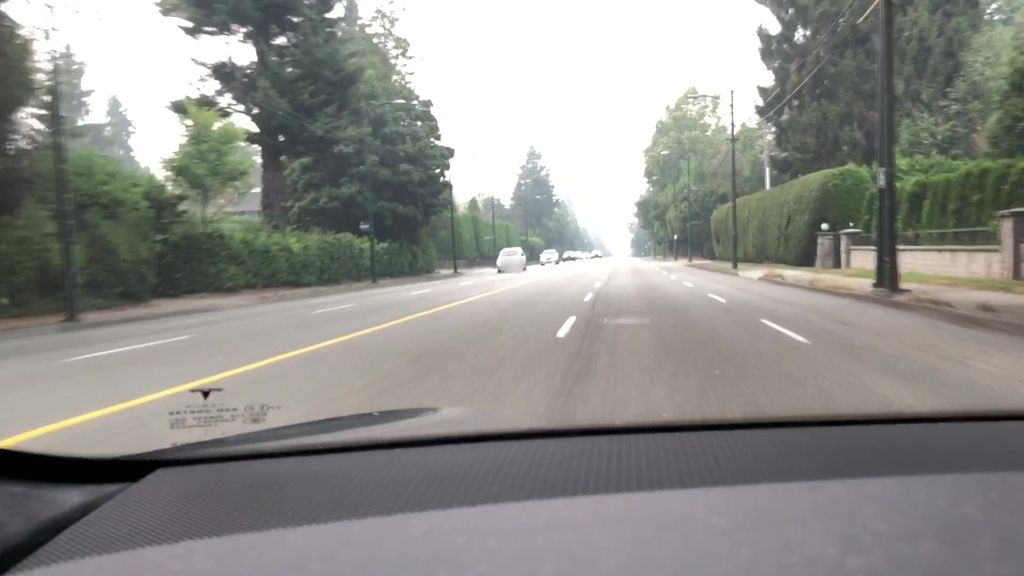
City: vancouver